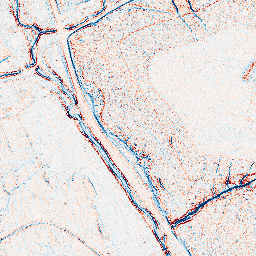
Category: edge_preserving
Decomposition family: anisotropic_diffusion
Decomposition parameters: iterations: 5
kappa: 10
gamma: 0.05
Upsampling method: regularized
Upsampling parameters: scale: 4
lambda_reg: 0.01
Upsampling scale: 4